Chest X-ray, PA view. Patient: 21 years old, sex F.
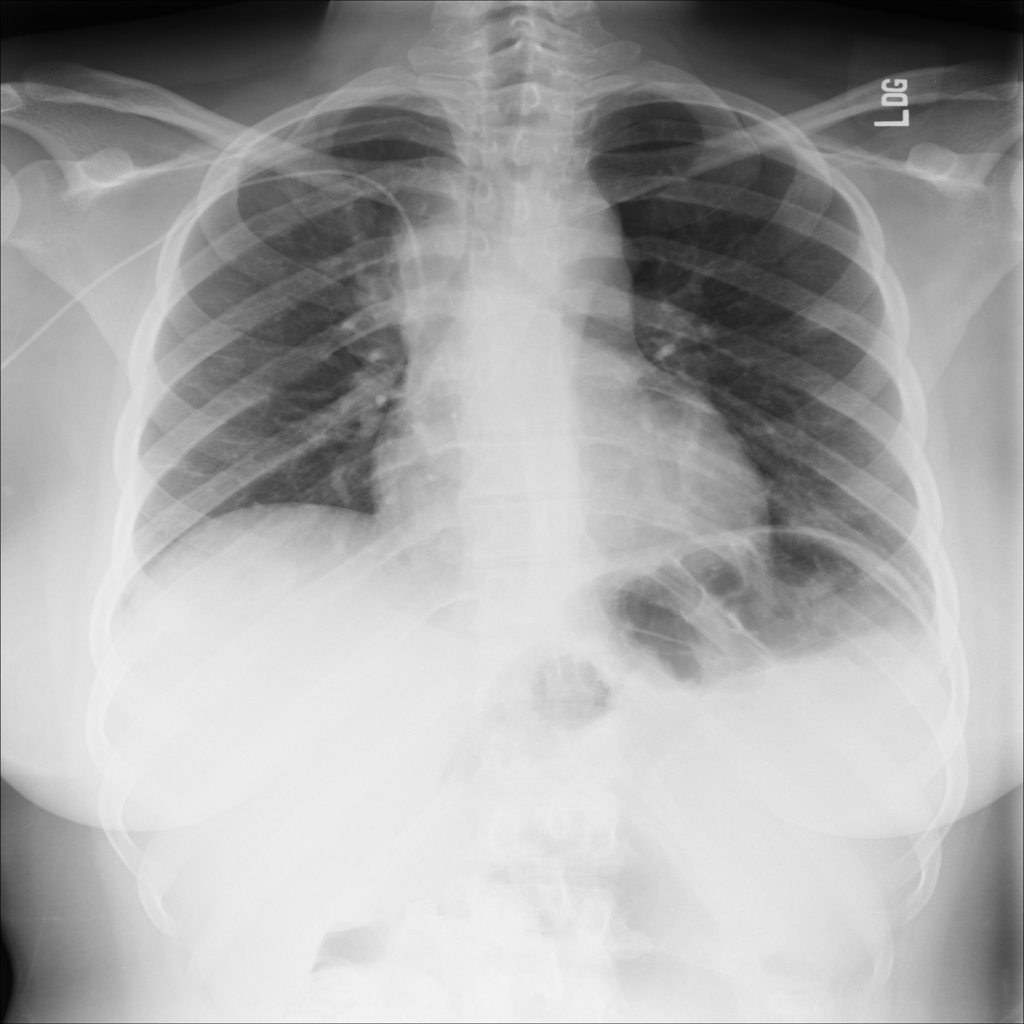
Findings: Atelectasis